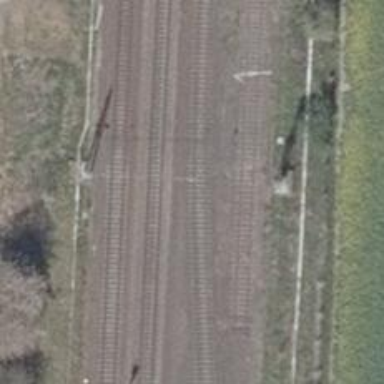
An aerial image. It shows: Abandoned railway siding.